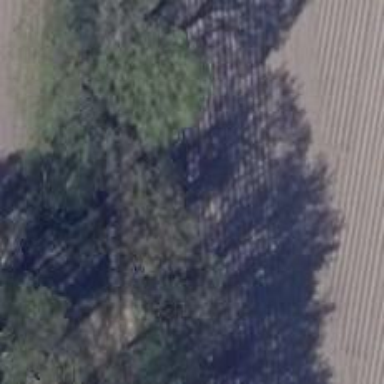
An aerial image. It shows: Row of trees in natural setting.